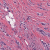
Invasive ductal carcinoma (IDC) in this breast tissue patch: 1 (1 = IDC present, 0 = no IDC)